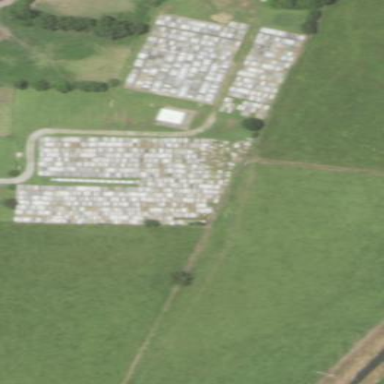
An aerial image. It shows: Cemetery.